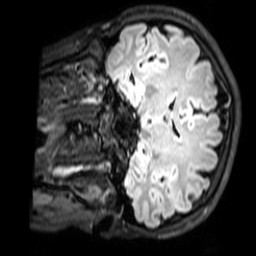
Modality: T1w
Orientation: coronal
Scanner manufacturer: philips
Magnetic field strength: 3 T
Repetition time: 4.8 s
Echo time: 0.2586 s